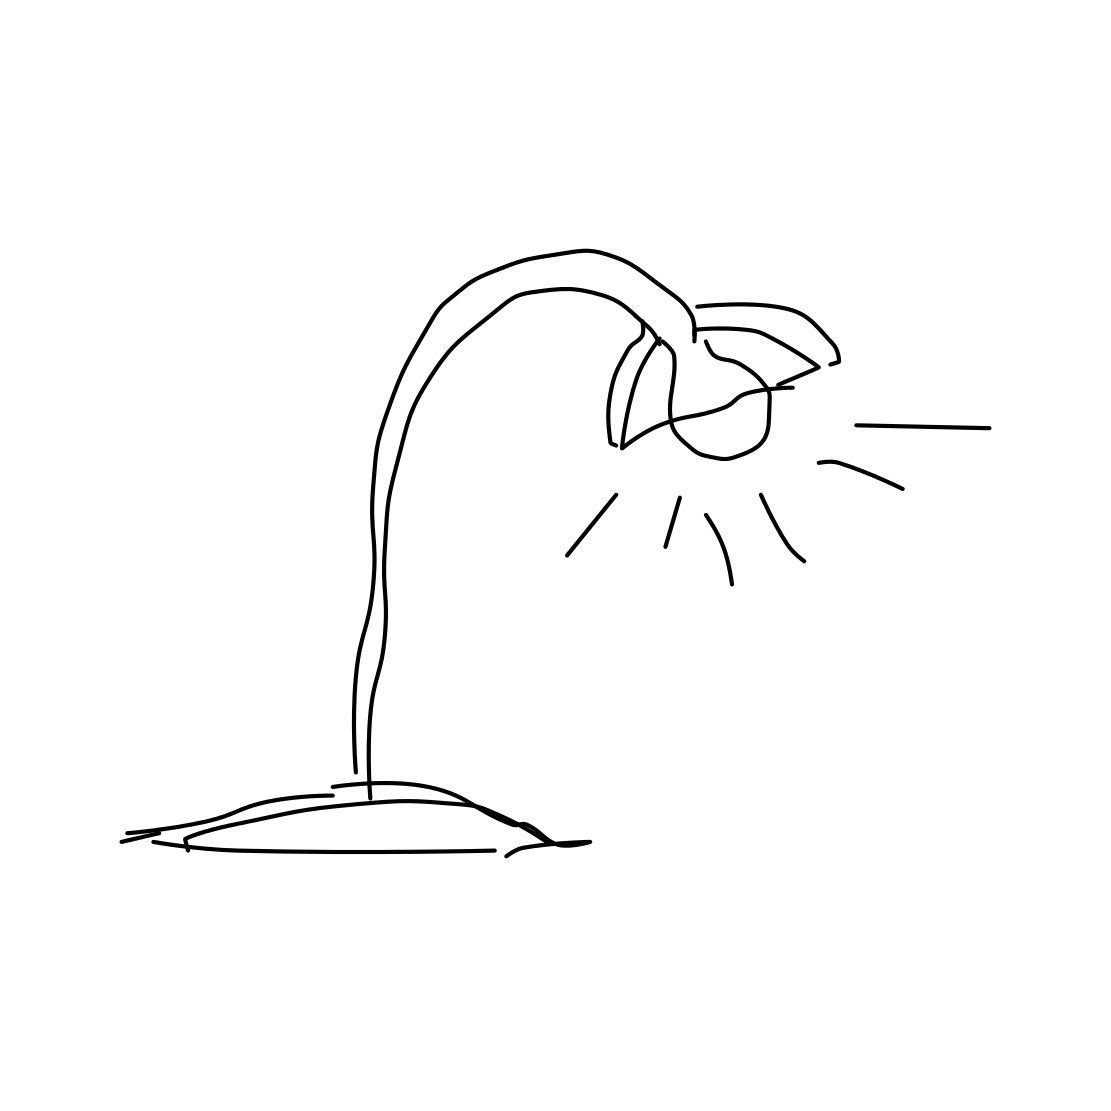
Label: tablelamp